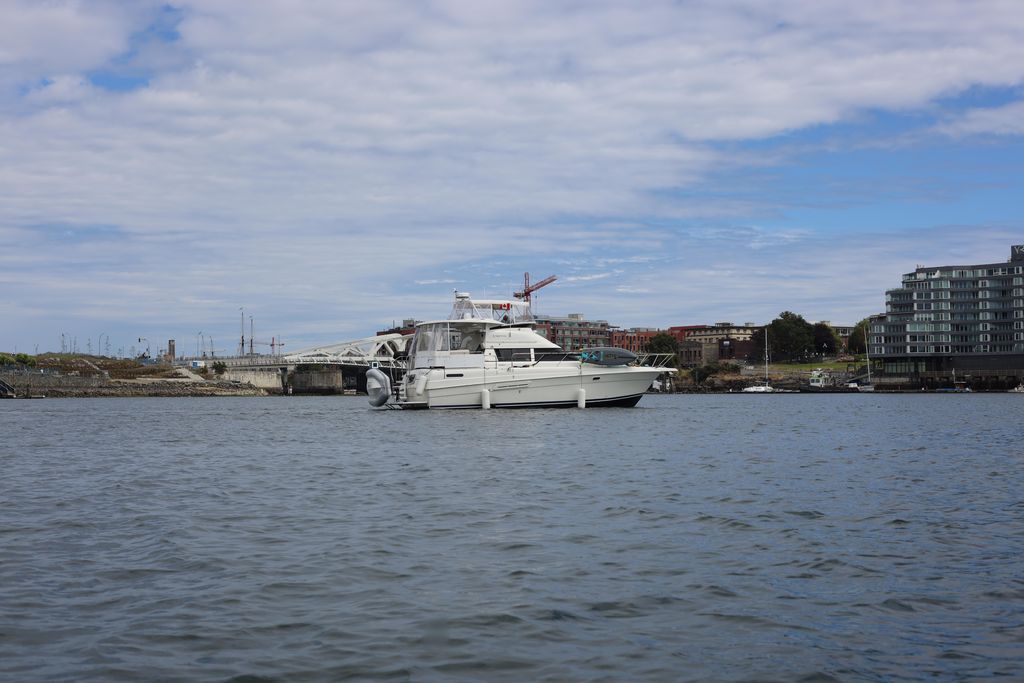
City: victoria